Question: I created a .wav file which helds exactly a complete sine wave. You can verify by open it with Audacity or similar.
<URL>
I want to play this file using the C# .Net SoundPlayer. Like here:
'''
static void Main(string[] args)
{
using (SoundPlayer sad = new SoundPlayer("D:\Soundlocator\test.wav"))
{
while (true)
{
sad.PlaySync();
Thread.Sleep(100);
}
}
}
'''
What I can see from the oscilloscope is less than half of the sine wave.

Can anyone tell me why?
Maybe my wav file header is not correct? Playing the same file using vlc or Audacity gives me the full sine wave as expected.
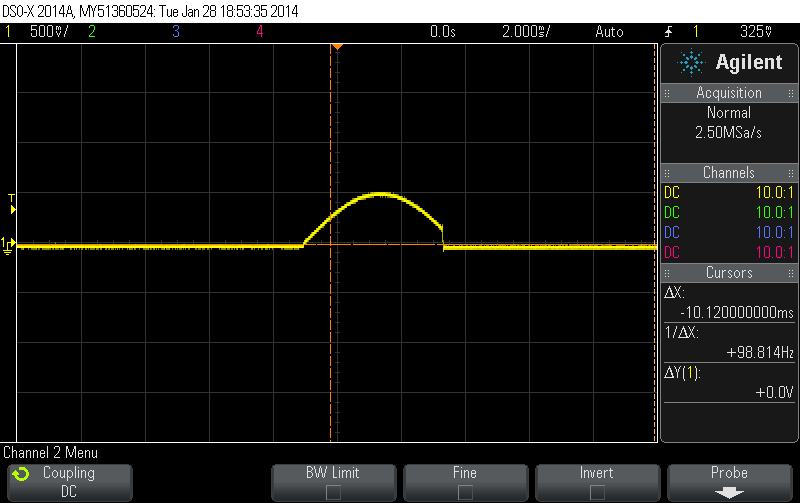
Answer: I still do not know where the problem is coming from. What I did to overcome this issue was to add some pause (0's) to the end of the file. Now it looks like it should. In combination with PlayLooping it does not exactly what it should.
Though the problem that the SoundPlayer does not work right on this WAV still exists.